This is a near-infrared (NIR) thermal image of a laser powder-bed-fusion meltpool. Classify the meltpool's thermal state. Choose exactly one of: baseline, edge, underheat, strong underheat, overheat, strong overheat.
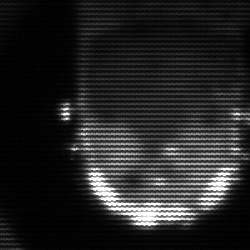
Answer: baseline